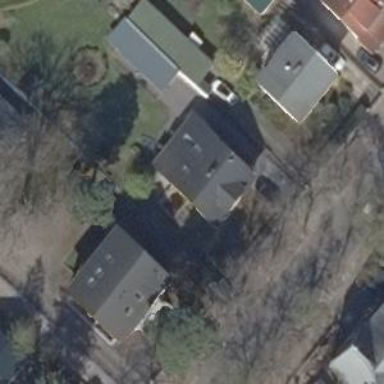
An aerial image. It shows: Detached building with gabled roof.